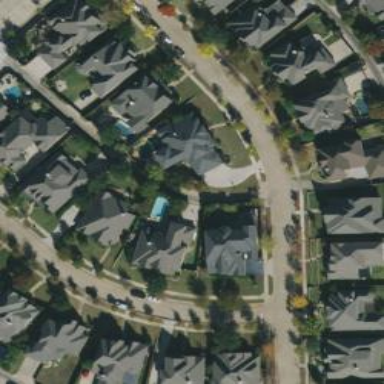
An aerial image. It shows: Alley classified as service road.